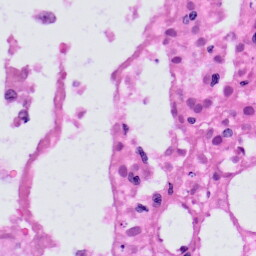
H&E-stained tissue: Skin